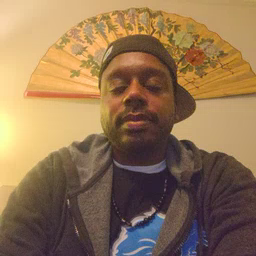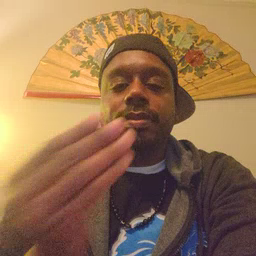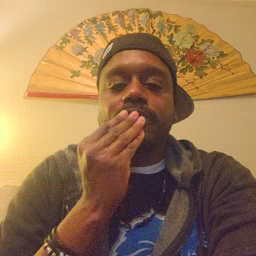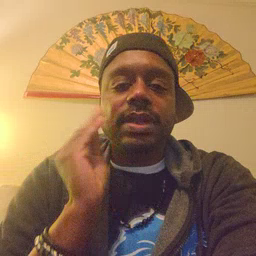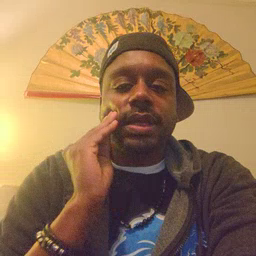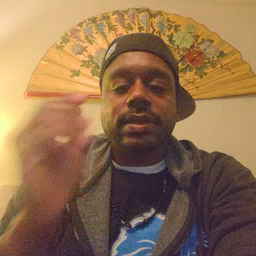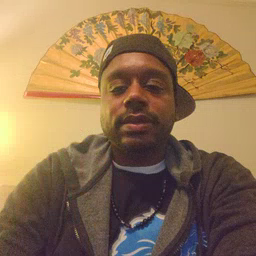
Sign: kiss